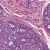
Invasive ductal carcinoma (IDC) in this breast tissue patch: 0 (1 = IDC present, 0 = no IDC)